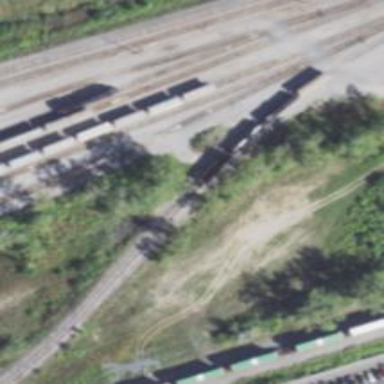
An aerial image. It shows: Railway siding with rails.